Question: My database schema name is Warehousemangement and I'm Doing this work in PostgreSql, My Database Design is

My Query is
'''
SELECT s.* FROM warehousemanagement.tbl_sales AS s INNER JOIN warehousemanagement.tbl_payment as p
ON s.sales_id = p.transaction_id INNER JOIN warehousemanagement.tbl_paymentmethod
AS pm ON p.paymentmethod_id = pm.paymentmethod_id GROUP BY pm.payment_method;
'''
It Shows Error:
'''
ERROR: column "s.sales_id" must appear in the GROUP BY clause or be used in an aggregate function
LINE 1: select s.* from warehousemanagement.tbl_sales as s inner joi...
^
SQL state: 42803
Character: 8
'''
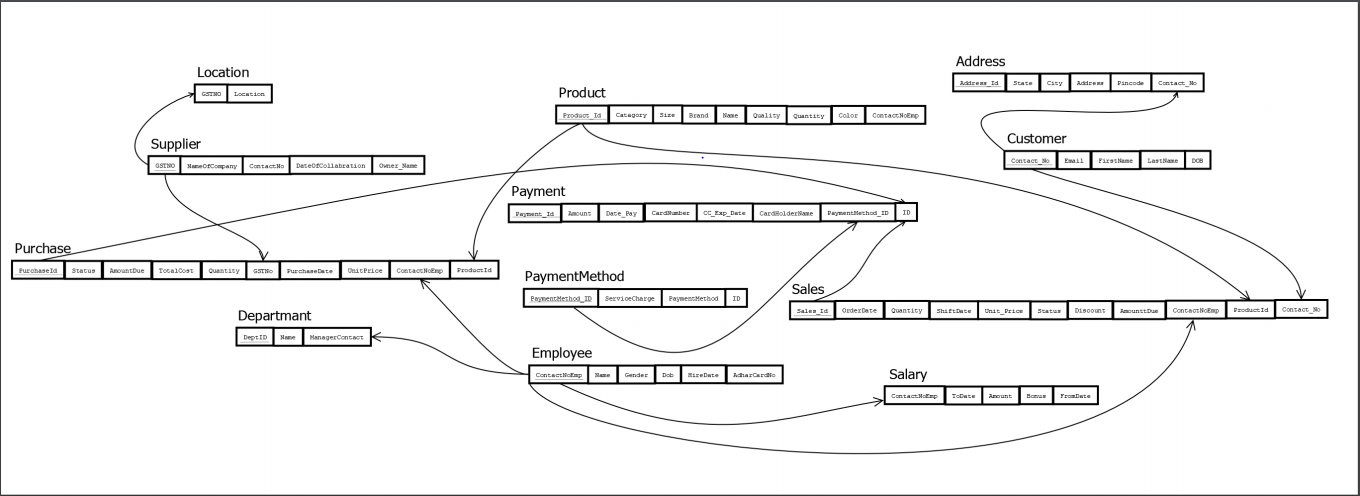
Answer: You seem to want something like this:
'''
select s.contact_no, pm.payment_method, sum(pm.amount)
from warehousemanagement.tbl_sales s inner join
warehousemanagement.tbl_payment p
on s.sales_id = p.transaction_id inner join
warehousemanagement.tbl_paymentmethod pm
on p.paymentmethod_id = pm.paymentmethod_id
group by s.contact_no, pm.payment_method;
'''
This sums the amounts by different payment methods for each customer.